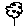
Label: flower